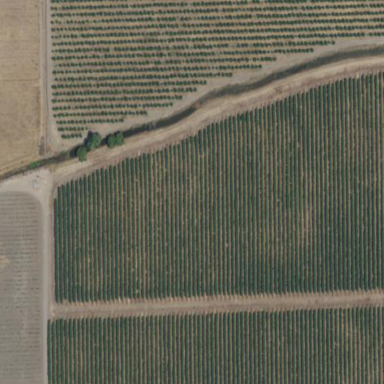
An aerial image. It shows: Vineyard growing grapes.